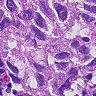
Metastatic tissue present: yes